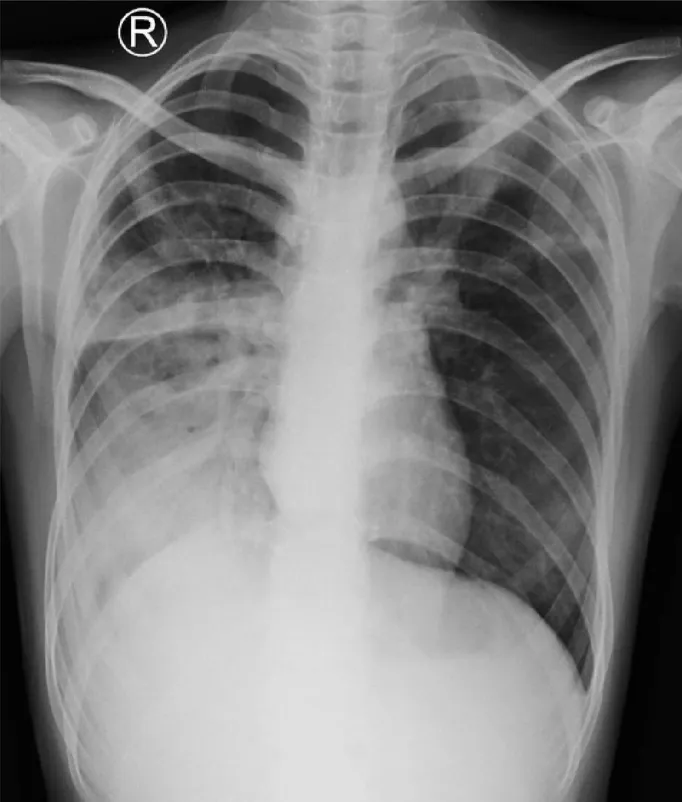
Chest X-Ray of a 14-years-olf girl with Pre-XDR TB. It shows opacity at the right hilar, lobulated infiltrate in the left apex, nodular at left hilar, and lymph node enlargement at bilateral peri-hilar.
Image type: radiology (x_ray)